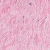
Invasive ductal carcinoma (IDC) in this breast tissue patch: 0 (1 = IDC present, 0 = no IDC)